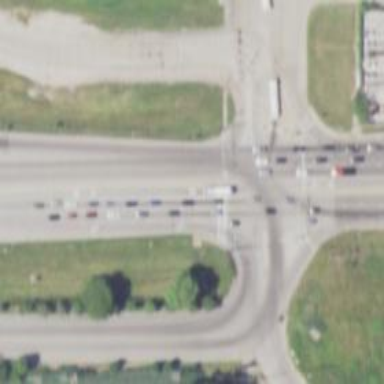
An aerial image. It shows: Traffic island located on footway.